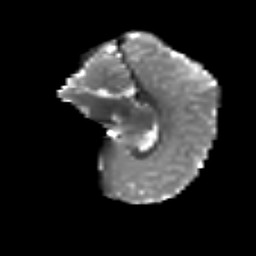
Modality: T2w
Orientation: sagittal
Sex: female
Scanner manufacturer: siemens
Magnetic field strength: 3 T
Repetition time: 5 s
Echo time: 0.071 s